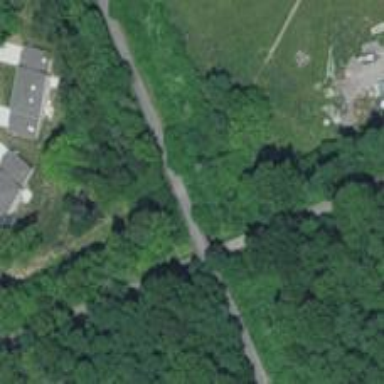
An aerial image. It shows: Asphalt cycleway alongside abandoned railway.